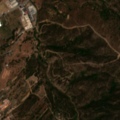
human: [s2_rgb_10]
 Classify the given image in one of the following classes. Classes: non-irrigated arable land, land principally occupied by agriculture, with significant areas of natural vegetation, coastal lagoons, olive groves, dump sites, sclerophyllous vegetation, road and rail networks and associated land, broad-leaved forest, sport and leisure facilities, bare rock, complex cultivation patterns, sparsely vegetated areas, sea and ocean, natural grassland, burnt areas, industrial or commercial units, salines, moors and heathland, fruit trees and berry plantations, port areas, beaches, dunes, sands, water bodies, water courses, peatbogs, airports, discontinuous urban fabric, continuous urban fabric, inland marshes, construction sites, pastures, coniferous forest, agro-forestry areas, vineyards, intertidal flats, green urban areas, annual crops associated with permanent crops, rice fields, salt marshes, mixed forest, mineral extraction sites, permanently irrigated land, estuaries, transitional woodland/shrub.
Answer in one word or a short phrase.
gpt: discontinuous urban fabric, complex cultivation patterns, land principally occupied by agriculture, with significant areas of natural vegetation, mixed forest, transitional woodland/shrub